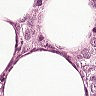
Metastatic tissue present: yes